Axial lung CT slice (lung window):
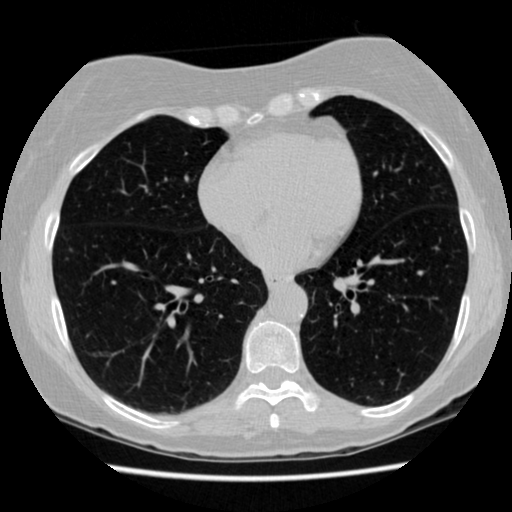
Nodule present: no